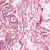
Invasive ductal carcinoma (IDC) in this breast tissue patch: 0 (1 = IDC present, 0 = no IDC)